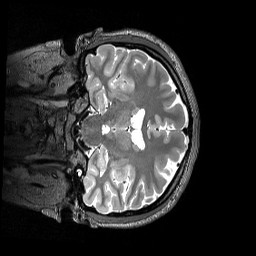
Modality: T2w
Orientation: coronal
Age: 26
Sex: female
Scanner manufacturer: siemens
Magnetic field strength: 3 T
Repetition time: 3.2 s
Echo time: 0.565 s